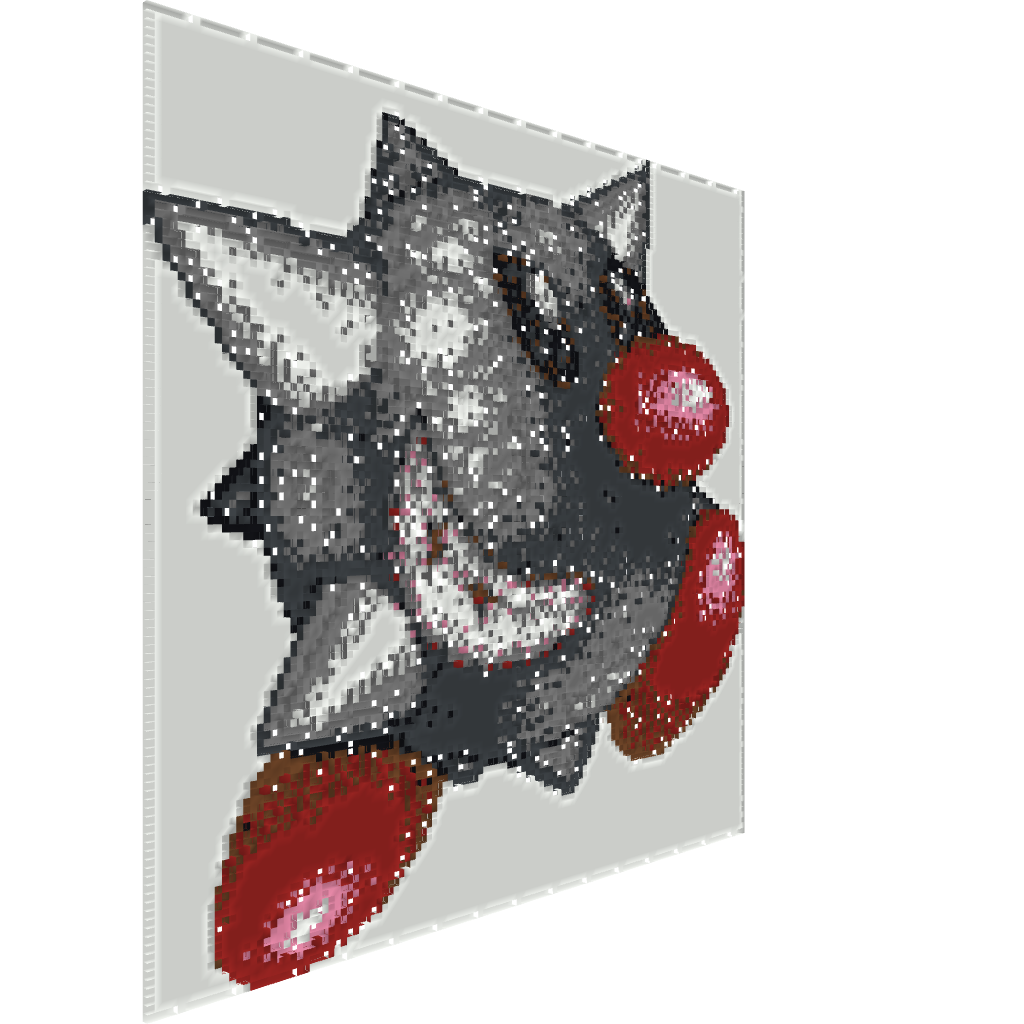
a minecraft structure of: Tap-Tap The Red Nose